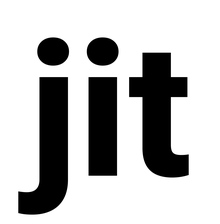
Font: Roboto_ExtraBold